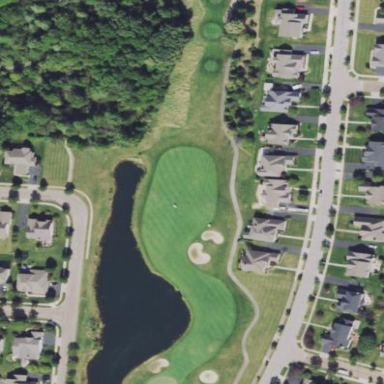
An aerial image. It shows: Grassy area designated as golf fairway.